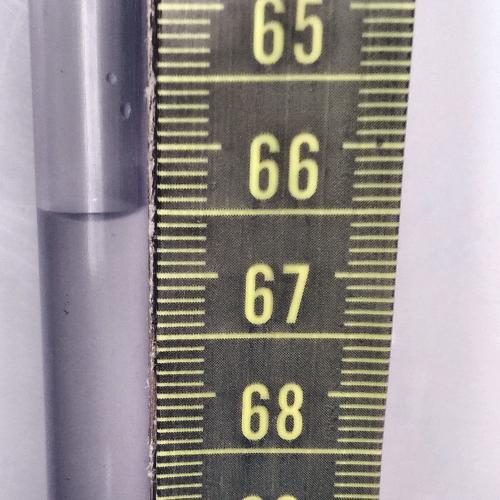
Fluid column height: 66.5 cm